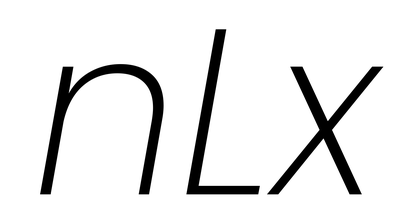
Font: Poppins-ExtraLightItalic